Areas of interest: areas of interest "Quzhou Flowers and Birds Market"
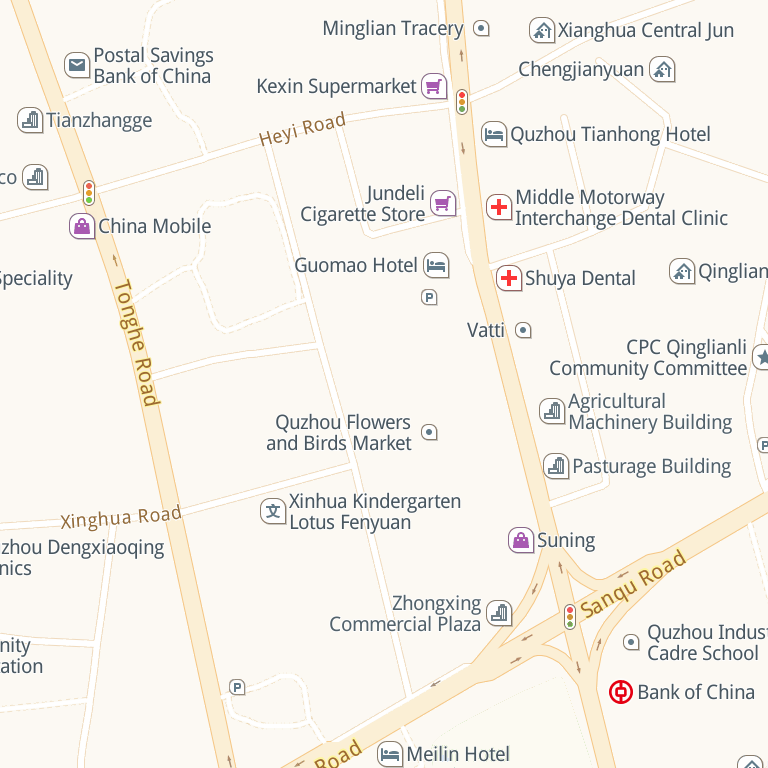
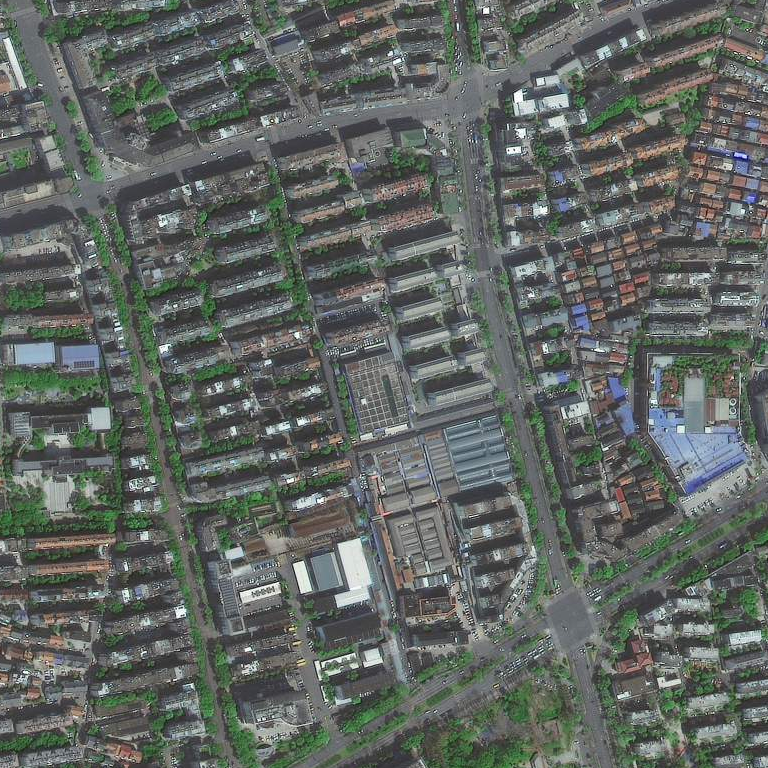